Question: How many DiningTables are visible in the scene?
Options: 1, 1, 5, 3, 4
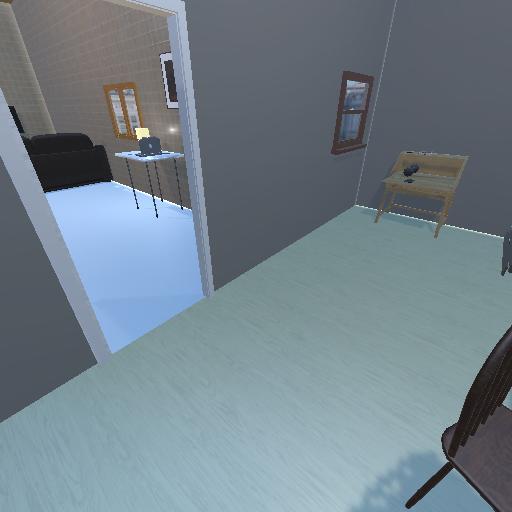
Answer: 1